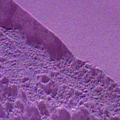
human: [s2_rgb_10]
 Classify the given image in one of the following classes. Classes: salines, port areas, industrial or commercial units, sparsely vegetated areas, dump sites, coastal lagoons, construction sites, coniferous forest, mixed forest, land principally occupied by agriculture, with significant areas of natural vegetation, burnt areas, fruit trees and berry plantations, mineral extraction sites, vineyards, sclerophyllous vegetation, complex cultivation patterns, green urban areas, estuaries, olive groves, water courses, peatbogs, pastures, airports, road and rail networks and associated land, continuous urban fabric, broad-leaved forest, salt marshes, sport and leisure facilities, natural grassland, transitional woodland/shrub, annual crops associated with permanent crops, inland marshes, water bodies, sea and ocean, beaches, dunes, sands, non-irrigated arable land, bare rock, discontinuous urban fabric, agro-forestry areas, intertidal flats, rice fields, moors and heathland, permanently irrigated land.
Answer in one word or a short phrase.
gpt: sea and ocean